Question: Looked around stackoverflow and elsewhere for over an hour trying to figure this out but I can't seem to find a solution, but feel like I'm close. I have VC1 segueing to VC2 where VC2 loads an image from VC1 and allows the user to add tags to the image. When I return to VC1, I want to update VC1's image with the tags that got added to the image, and I'm trying to do that with an unwind action.
I have done a ctrl-drag from VC2 to VC2's exit icon and called that "unwindToTossVC" (Toss being specific to the app being built). Per many recommendations, in VC1 I have the following code:
'''
@IBAction func unwindToTossVC(unwindSegue: UIStoryboardSegue) {
print("In unwind.")
// custom code
}
'''
Here's a screengrab of the relevant parts of my storyboard.

Here's my issue: unwindToTossVC is not getting called. HELP!
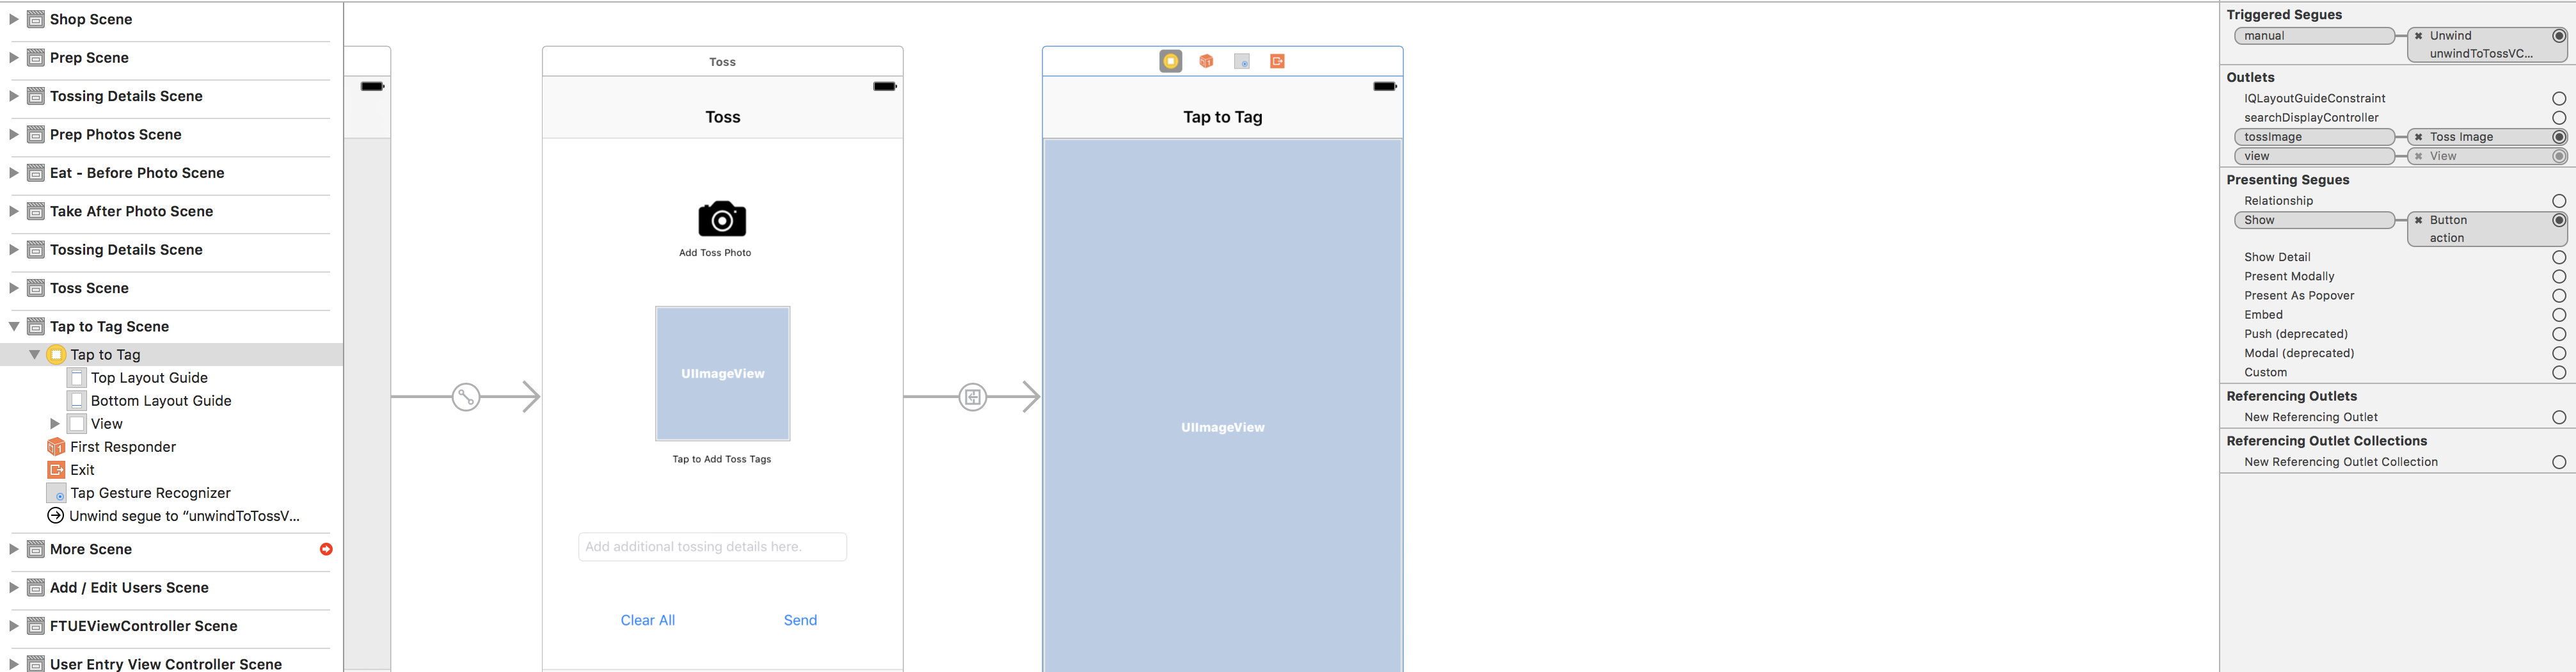
Answer: I have made a dummy project, I noticed these things please take notice and map to your project
Say I want to unwind segue from VC2 to VC1
First I will make a segue from VC1 to VC2
Second I will implement an unwind action method in the viewcontroller(destinationViewController for unwind) where I want to unwind to, in this case it is VC1
//In VC1
'''
@IBAction func prepareForUnwind(segue:UIStoryboardSegue) {
print("Unwind Called")
}
'''
Now go to VC2 in the storyboard and say I have a button "Unwind to VC1"
Ctrl+Drag from this button to exit icon and select prepareForUnwindWithSegue:
Now when you click on this button it will call the prepareForUnwind Method in VC1
This is my storyboard
<URL>
Note: If you have further questions please ask